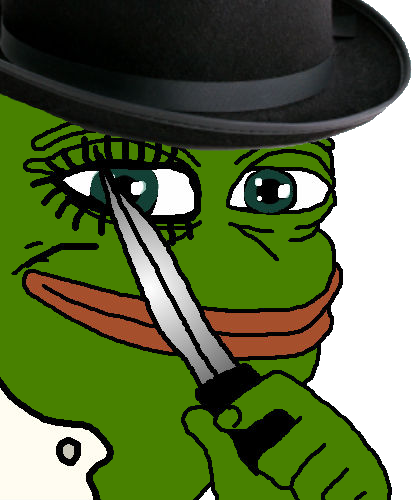
Label: 5_Pepe